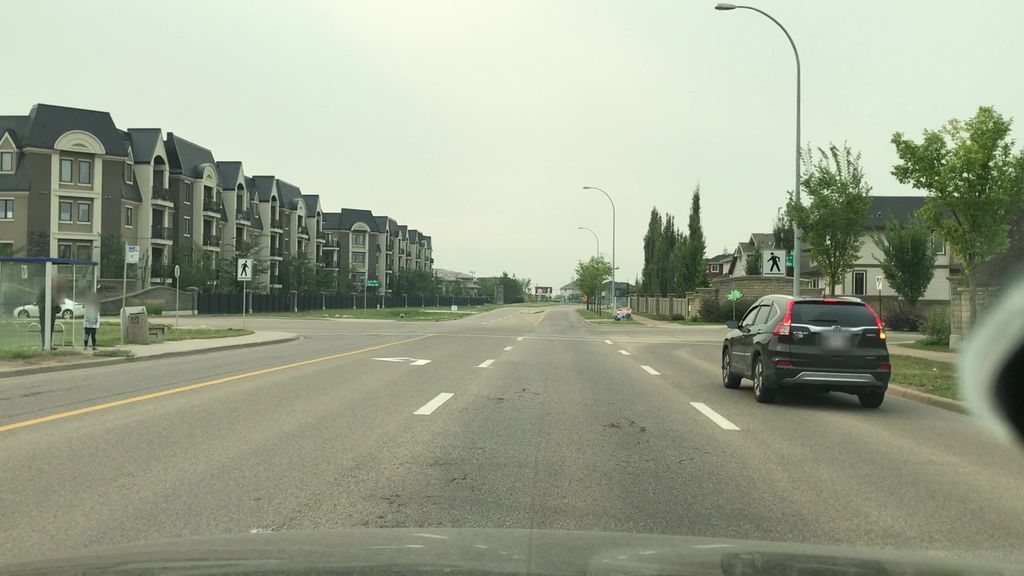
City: edmonton